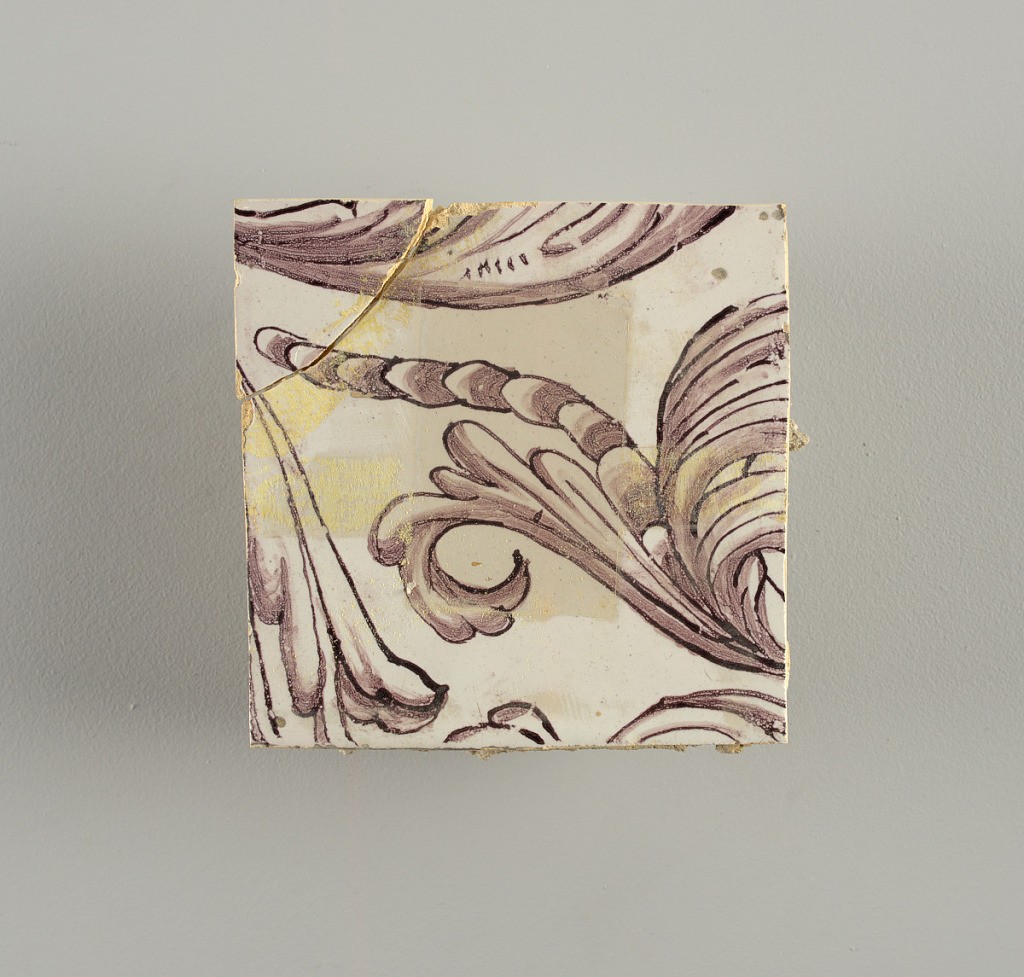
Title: Wall facing
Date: ca. 1725
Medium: tin-glazed earthenware, underglaze
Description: Two vertical rectangles, twenty-three tiles high.  A) Nine tiles wide at top; seven tiles wide at bottom.  B) Ten and one-half tiles wide.

Arabesque design of foliage.  A) with centered figure of Justice under a canopy.  B) with centered urn.